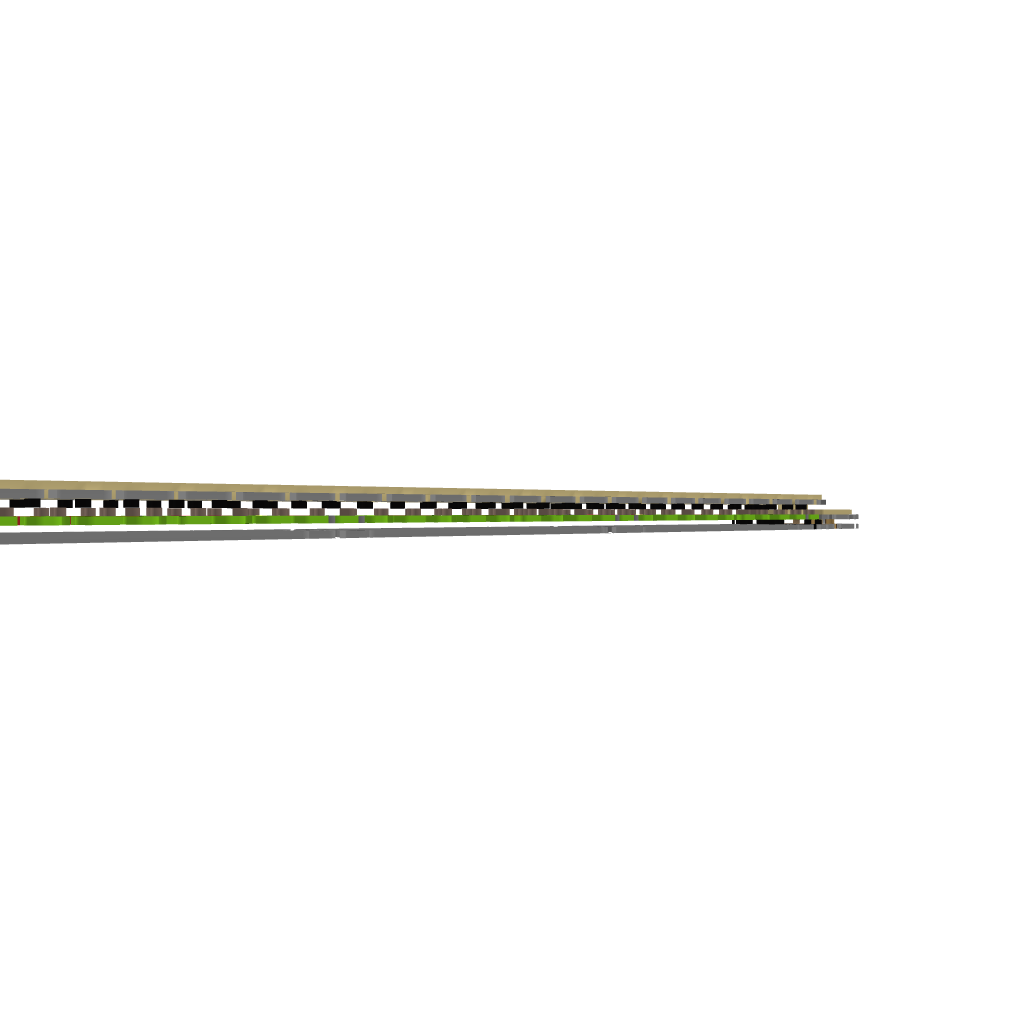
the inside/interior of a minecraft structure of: Grand hotel